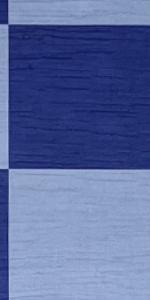
Label: Empty